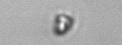
Label: Pyramimonas